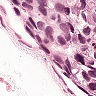
Metastatic tissue present: yes